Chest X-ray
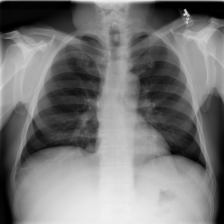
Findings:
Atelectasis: negative
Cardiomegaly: negative
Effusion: negative
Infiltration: negative
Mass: positive
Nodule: negative
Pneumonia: negative
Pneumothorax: negative
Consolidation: negative
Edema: negative
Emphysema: negative
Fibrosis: negative
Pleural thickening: negative
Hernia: negative